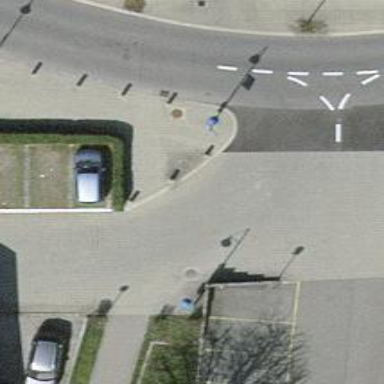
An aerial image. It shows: Residential road with paving stones.